Field crop: maize
Growth stage: 2
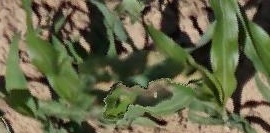
Species: maize